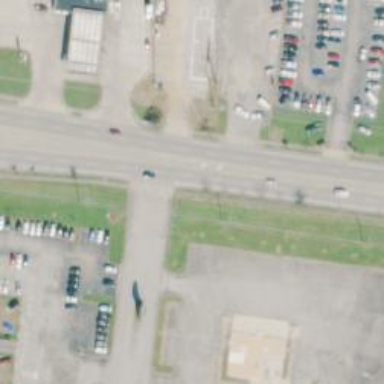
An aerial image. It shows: Secondary road with buffered cycle lane.